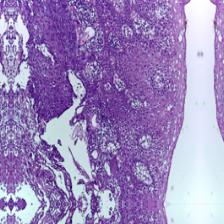
Diagnosis: OSCC